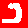
Digit: 2